Question: I have a table with data like

I want all the records from the table but which the record having EnquiryStatus=1 and order by LastAttendendedDate should come on the top and remaining records should come after those records. I tried to select twice with where condition and tried to union all them, But with that union all not allowing me to order by on different ways. I can do it in c# by retriving the data as two table and merge them as single. But I want it in sql..
EDITS:
I want something like
'''
Select * From EnquiryMaster A Where A.BranchID=16 and EnquiryStatus=1 ORDER BY A.CreatedDate Desc
UNION ALL
Select * From EnquiryMaster A Where A.BranchID=16 and EnquiryStatus in(0,2,3) ORDER BY EnquiryStatus,A.CreatedDate Desc
'''
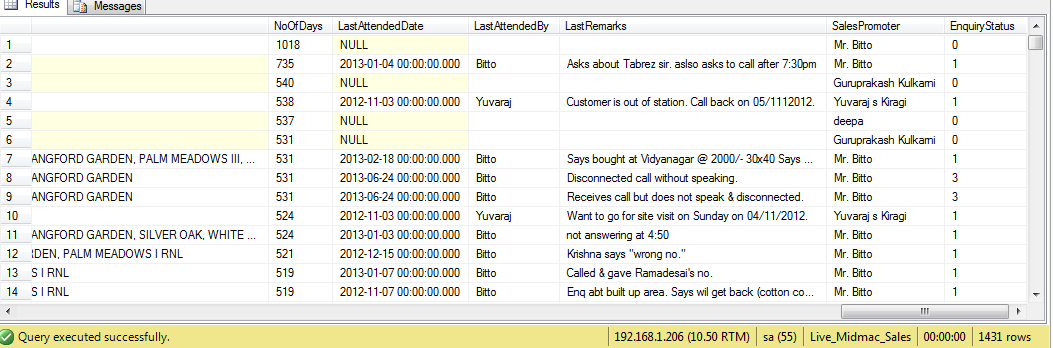
Answer: Try this
'''
select * from your_table
order by case when EnquiryStatus=1 then LastAttendendedDate end DESC
'''